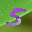
Label: 5